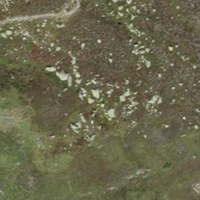
EUNIS habitat code: 26
Species observed at this site:
Rhododendron ferrugineum